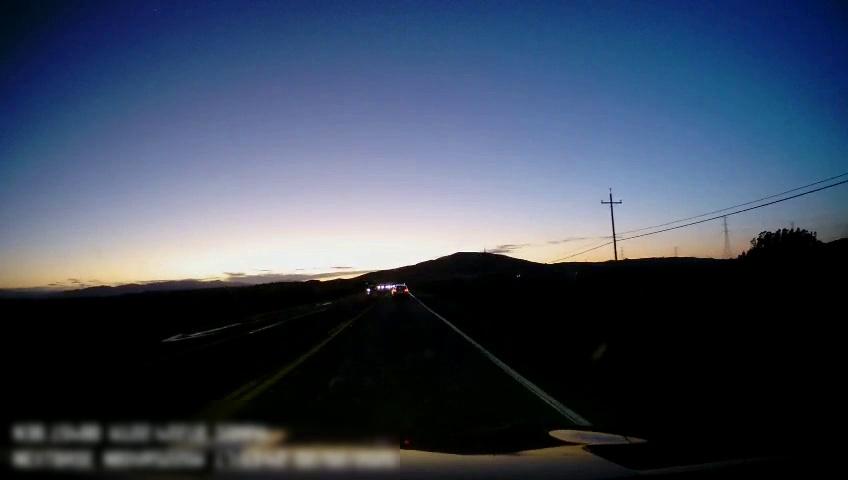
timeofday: Dusk/Dawn/Twilight
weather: Other
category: Drivable Space
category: Drivable Space
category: Vehicles | Car
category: Lanes | Current Lane
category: Lanes | Current Lane